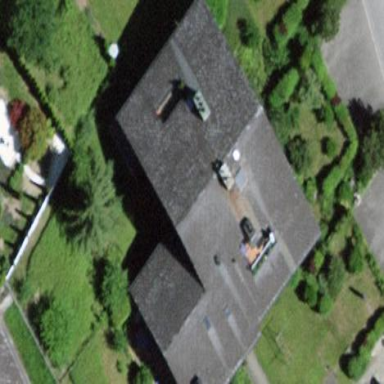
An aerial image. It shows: Residential building.